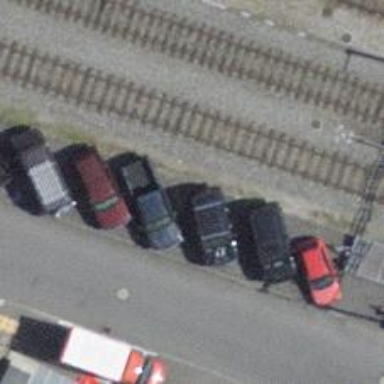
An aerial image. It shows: Guard rail as barrier.